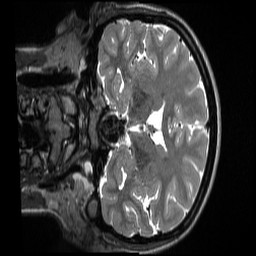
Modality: T2w
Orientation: coronal
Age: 23
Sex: female